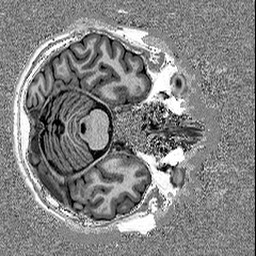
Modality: UNIT1
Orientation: axial
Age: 68
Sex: male
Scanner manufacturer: siemens
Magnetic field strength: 3 T
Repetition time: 5 s
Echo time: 0.00298 s